A spectrogram of one vibration snapshot from a rotating-machine test bench is shown (time on one axis, frequency on the other). Diagnose the rotating machine from this image, choosing from: normal, misalignment, unbalance, looseness.
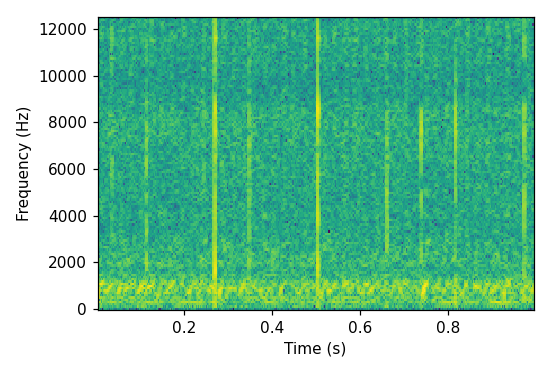
Answer: misalignment